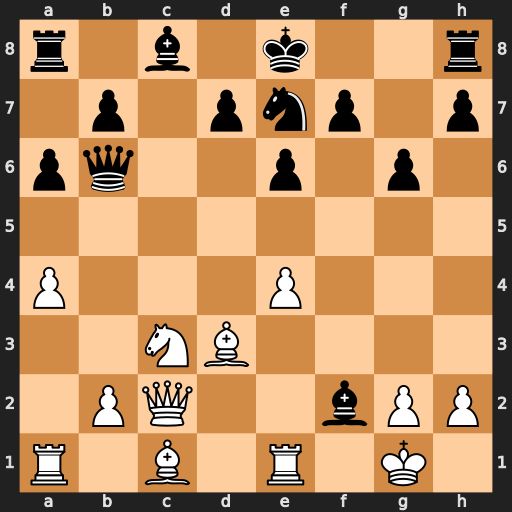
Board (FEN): r1b1k2r/1p1pnp1p/pq2p1p1/8/P3P3/2NB4/1PQ2bPP/R1B1R1K1
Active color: w
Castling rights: kq
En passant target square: -
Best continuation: Qxf2 Qxf2+ Kxf2